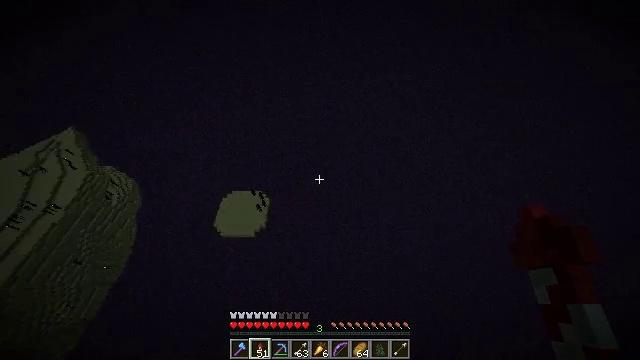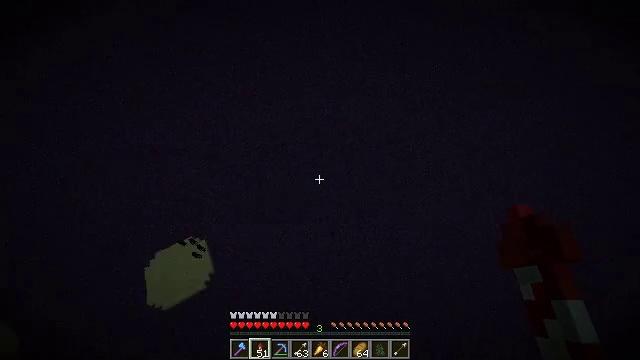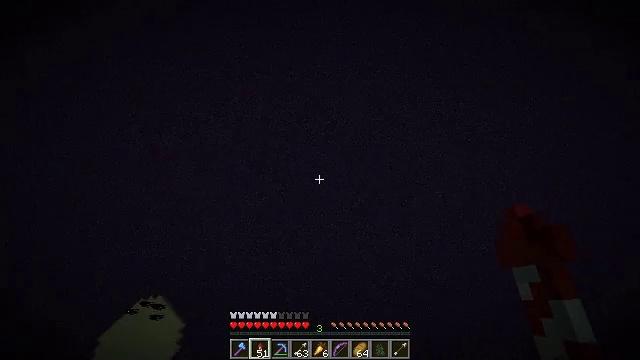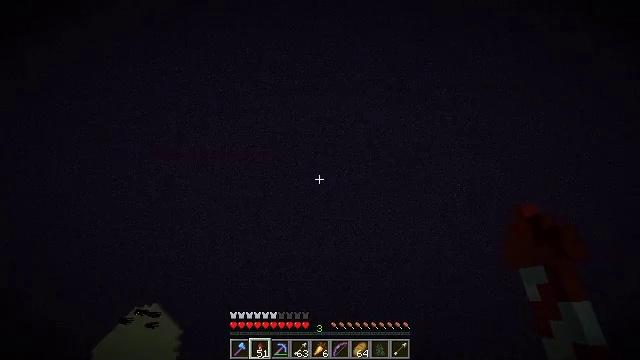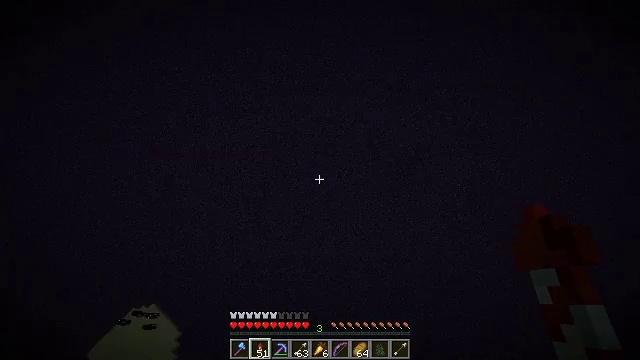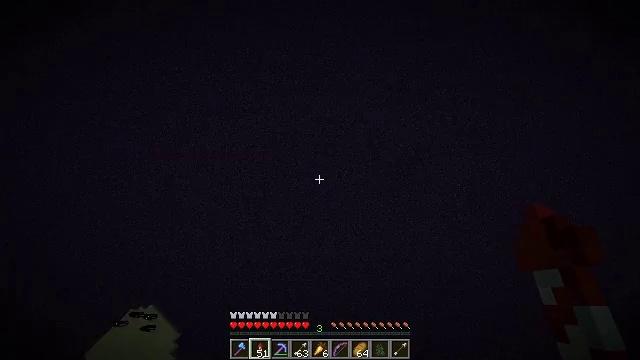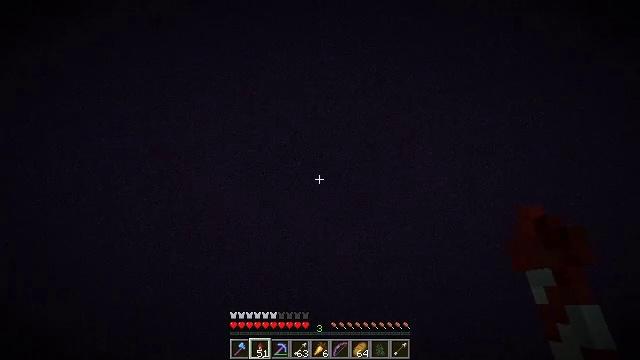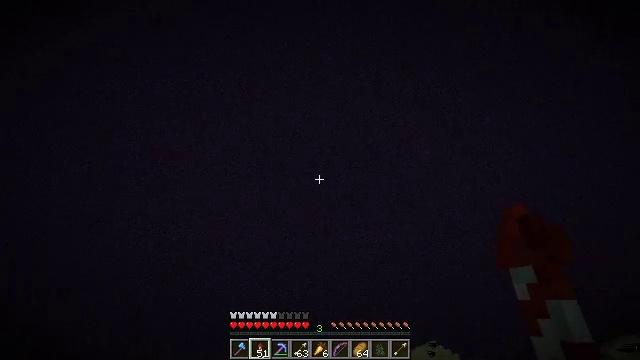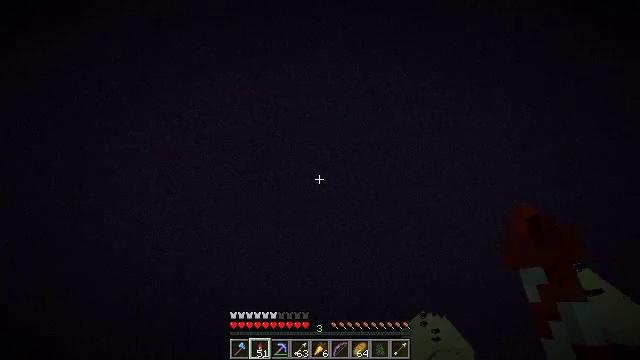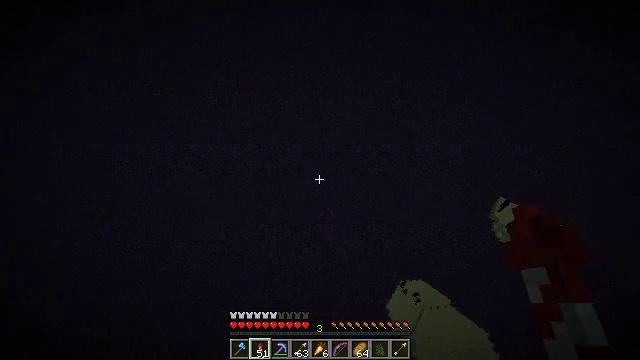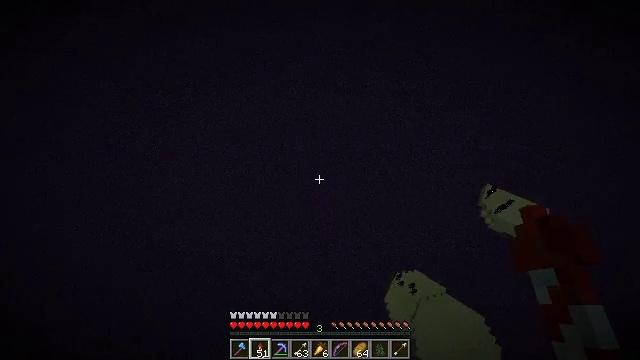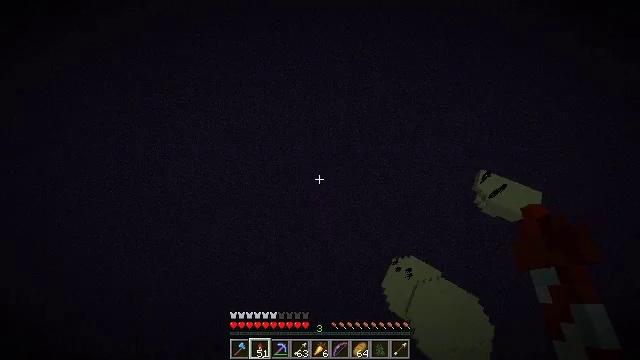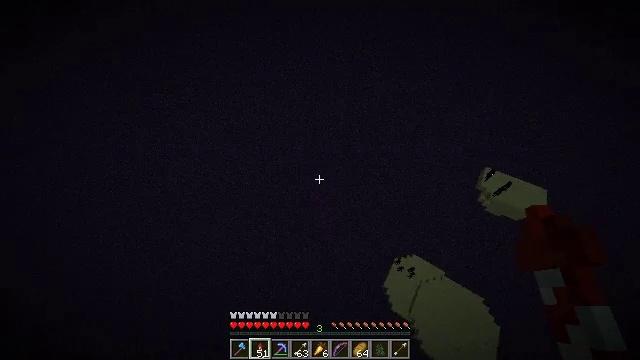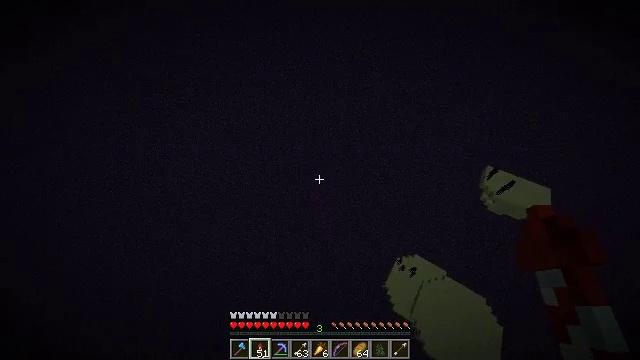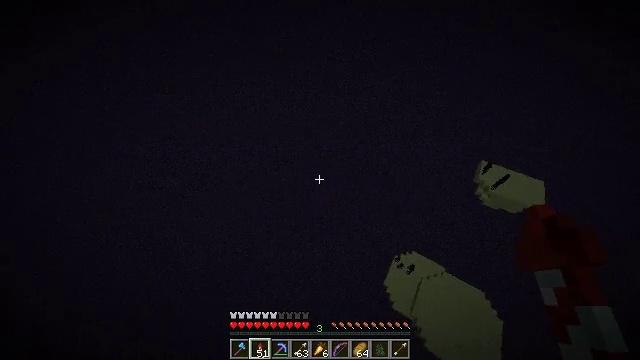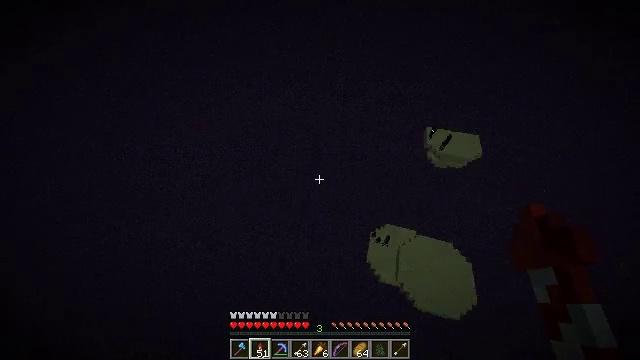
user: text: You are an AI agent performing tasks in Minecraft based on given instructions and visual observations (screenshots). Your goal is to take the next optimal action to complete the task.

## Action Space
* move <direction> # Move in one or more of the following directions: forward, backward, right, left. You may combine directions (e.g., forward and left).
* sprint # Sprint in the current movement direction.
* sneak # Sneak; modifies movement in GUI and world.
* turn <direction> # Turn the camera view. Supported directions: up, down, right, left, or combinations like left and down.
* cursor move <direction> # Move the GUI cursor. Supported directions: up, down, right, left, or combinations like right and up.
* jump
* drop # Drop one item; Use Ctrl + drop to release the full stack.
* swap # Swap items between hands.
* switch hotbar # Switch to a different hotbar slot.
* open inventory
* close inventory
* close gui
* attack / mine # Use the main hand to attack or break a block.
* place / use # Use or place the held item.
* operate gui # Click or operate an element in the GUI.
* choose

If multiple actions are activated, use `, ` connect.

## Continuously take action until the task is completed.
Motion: motion action
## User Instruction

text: Drop a firework rocket.
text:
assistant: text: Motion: move forward, sprint, turn right, jump
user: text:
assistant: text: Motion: move forward, sprint, turn right, jump
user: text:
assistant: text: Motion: move forward, sprint, turn right, jump
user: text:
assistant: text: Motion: move forward, sprint, jump
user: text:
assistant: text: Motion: move forward, sprint, jump
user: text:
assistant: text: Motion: move forward, sprint, turn right and up, jump
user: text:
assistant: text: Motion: move forward, sprint, turn right, jump
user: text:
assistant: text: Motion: move forward, sprint, turn right, jump
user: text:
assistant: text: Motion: move forward, sprint, turn right, jump
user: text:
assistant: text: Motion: move forward, sprint, turn right, jump
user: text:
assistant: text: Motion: move forward, sprint, turn right and down, jump
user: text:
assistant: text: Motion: move forward, sprint, jump
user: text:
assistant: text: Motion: move forward, sprint, jump
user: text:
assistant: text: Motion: move forward, sprint, turn right, jump
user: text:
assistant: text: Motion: move forward, sprint, turn right and down, jump
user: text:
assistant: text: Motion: move forward, sprint, turn right and down, jump
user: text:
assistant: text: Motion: move forward, sprint, turn right, jump
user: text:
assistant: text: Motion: move forward, sprint, turn right and up, jump
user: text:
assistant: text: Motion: move forward, sprint, turn right and up, jump
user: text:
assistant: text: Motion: move forward, sprint, turn right and up, jump
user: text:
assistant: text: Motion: move forward, sprint, turn up, jump
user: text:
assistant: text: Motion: move forward, sprint, turn up, jump
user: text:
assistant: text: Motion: move forward, sprint, turn up, jump
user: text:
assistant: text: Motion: move forward, sprint, jump
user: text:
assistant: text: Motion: move forward, sprint, jump
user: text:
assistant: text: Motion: move forward, sprint, jump
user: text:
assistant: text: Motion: move forward, sprint, turn up, jump
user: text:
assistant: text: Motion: move forward, sprint, jump
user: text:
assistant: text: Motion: move forward, sprint, jump
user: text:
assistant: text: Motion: move forward, sprint, jump